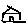
Label: house